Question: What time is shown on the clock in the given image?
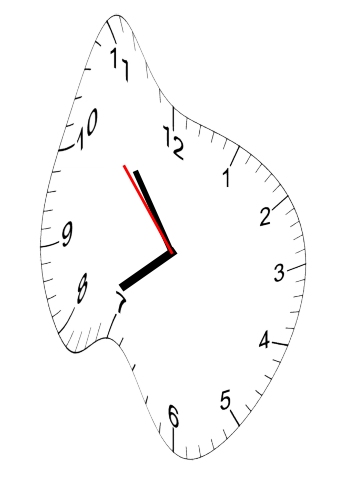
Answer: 07:53:53